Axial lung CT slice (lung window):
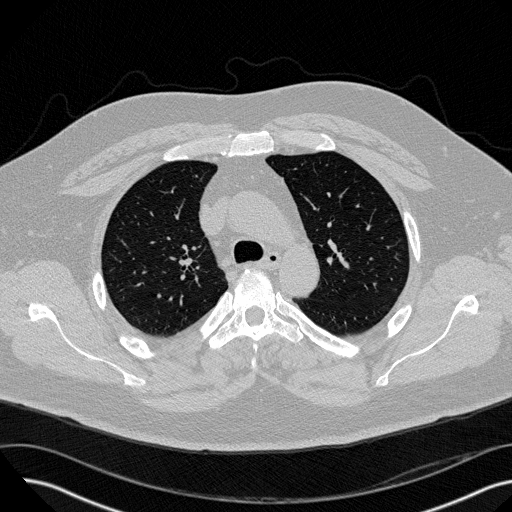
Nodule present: no